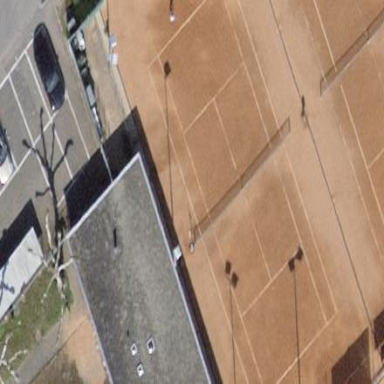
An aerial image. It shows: Clay tennis court on pitch.